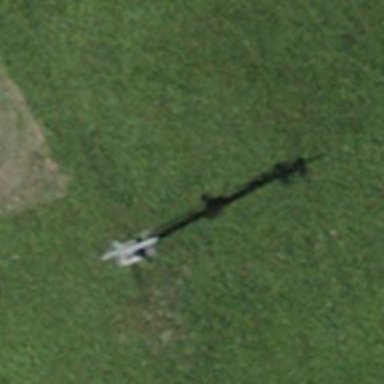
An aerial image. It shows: Pylon used for aerialway.